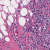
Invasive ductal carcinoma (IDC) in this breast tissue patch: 0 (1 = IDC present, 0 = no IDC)